Question: I have had this problem for a long time when working with HTML/CSS and Floats.
In the image you can see I have a Box Div that is Floated left as there is many of these Boxes. Inside the Box I have a '<UL>' List. The List items '<li>' are also Floated left.
As you can see in the image, the List items do not make the Box Div that they are inside of Expand. I have tried several thing without much luck and was hoping someone with more experience could help? I cannot set a fixed height on the Box Div as the number of icons is always different and it needs to expand to fix them.

Live demo: <URL>
'''
<div class="module-box">
<div class="module-box-title">
<h4><i class="icon-cogs"></i>Admin Settings</h4>
<div class="tools">
<a href="#" class="collapse">-</a>
</div>
</div>
<div class="module-box-body" style="display: block;">
<ul>
<li>
<a href="#">
<img src="http://cp.codedevelopr.com/modules/password_assistant/assets/icon.png" border="0">
<span class="module-icon password_assistant"></span>
</a><br>
<a href="#">Change<br>Password</a>
</li>
<li>
<a href="#">
<img src="http://cp.codedevelopr.com/modules/password_assistant/assets/icon.png" border="0">
<span class="module-icon password_assistant"></span>
</a><br>
<a href="#">Change<br>Password</a>
</li>
<li>
<a href="#">
<img src="http://cp.codedevelopr.com/modules/password_assistant/assets/icon.png" border="0">
<span class="module-icon password_assistant"></span>
</a><br>
<a href="#">Change<br>Password</a>
</li>
</ul>
</div>
</div>
'''
CSS
'''
/* Modules homepage */
.module-box {
margin: 0px 0px 25px 25px;
padding: 0px;
float: left;
width: 464px;
}
.module-box-title {
margin-bottom: 0px;
padding: 8px 10px 2px 10px;
border-bottom: 1px solid #eee;
color: #fff !important;
background-color: #333;
height: 51px;
line-height: 45px;
border-radius: 3px 3px 0 0;
}
.module-box-title h4 {
display: inline-block;
font-size: 18px;
font-weight: 400;
margin: 0;
padding: 0;
margin-bottom: 7px;
}
.module-box-title .tools {
display: inline-block;
padding: 0;
margin: 0;
margin-top: 6px;
float: right;
}
.module-box-title .tools a {
font-size: 31px;
color: #fff;
text-decoration: none;
line-height: 29px;
}
.module-box-body {
background-color: #fff;
border: 1px solid #ccc;
border-top: 0;
padding: 10px;
clear: both;
}
.module-box-body a {
font-family: 'Source Sans Pro', sans-serif;
font-size: 11px;
color: #888;
text-decoration: none;
}
.module-box-body li {
float: left;
margin: 0 12px 0 0;
list-style: none;
}
'''
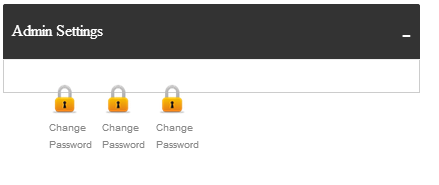
Answer: You need to clear your floats using a clearfix or clearing element.
'''
.clearfix:before,
.clearfix:after {
content: " ";
display: table;
}
.clearfix:after {
clear: both;
}
.clearfix {
*zoom: 1;
}
'''
Then you add the class on the containing element
'''
<div class="module-box-body clearfix" style="display: block;">
'''
<URL>
'''
.clear {
clear: both;
}
'''
Then you add the following HTML after your floated elements.
'''
<div class="clear"></div>
'''
<URL>